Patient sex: F
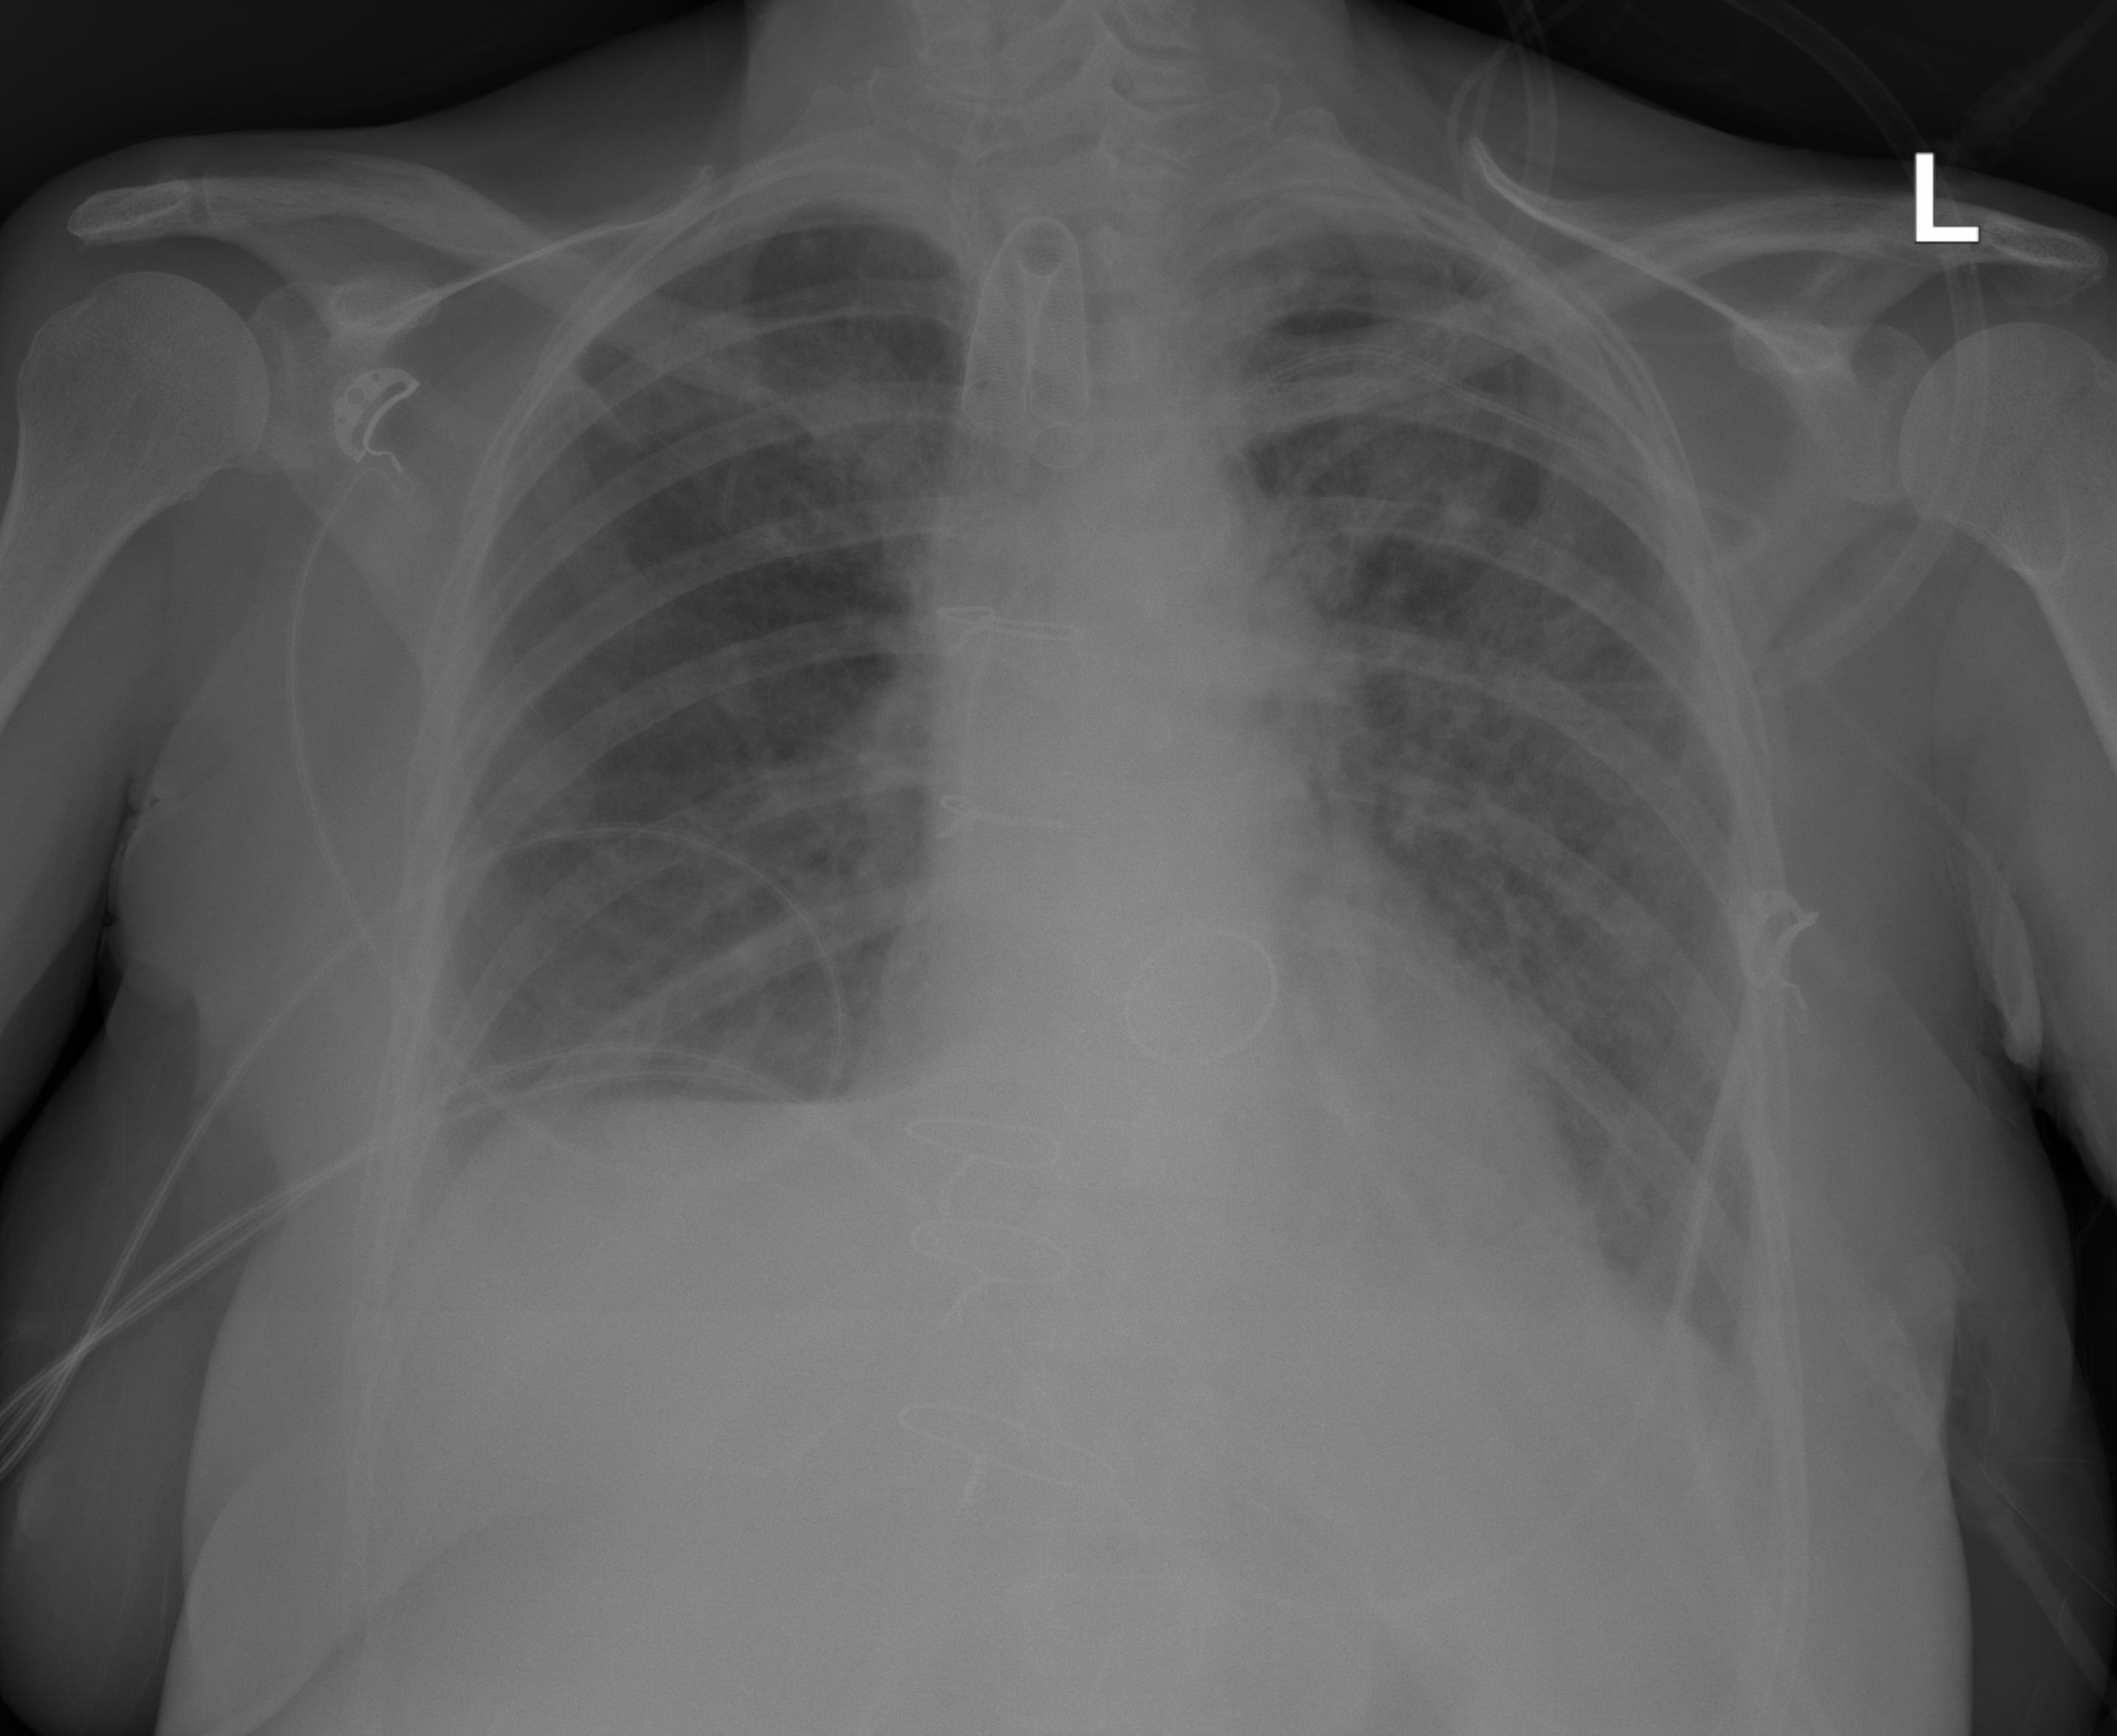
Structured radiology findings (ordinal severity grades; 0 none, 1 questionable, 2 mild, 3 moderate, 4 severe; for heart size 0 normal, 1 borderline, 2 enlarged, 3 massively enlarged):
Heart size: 0
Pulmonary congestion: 2
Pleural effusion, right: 0
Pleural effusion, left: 0
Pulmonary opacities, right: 0
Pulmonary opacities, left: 1
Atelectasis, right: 0
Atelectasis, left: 0